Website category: university
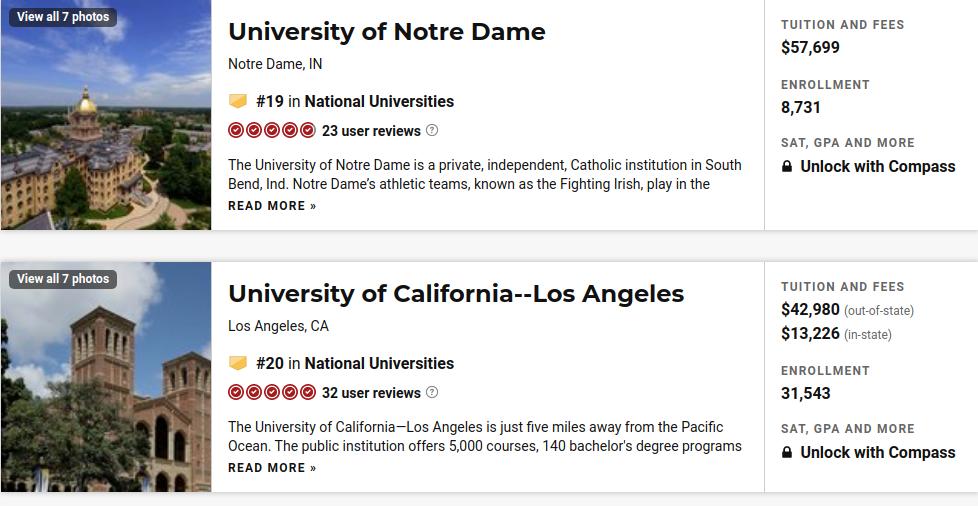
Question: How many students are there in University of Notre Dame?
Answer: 8,731

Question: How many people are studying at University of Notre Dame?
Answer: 8,731

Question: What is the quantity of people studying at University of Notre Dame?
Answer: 8,731

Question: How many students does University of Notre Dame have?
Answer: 8,731

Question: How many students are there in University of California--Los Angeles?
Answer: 31,543

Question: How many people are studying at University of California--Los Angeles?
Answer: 31,543

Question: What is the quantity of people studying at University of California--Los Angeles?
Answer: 31,543

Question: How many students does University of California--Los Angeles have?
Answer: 31,543

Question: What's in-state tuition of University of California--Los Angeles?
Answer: $13,226

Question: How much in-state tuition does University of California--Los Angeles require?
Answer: $13,226

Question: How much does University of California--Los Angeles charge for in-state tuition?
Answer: $13,226

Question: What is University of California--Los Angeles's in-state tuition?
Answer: $13,226

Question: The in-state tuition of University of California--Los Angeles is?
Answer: $13,226

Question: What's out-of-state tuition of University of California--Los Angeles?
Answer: $42,980

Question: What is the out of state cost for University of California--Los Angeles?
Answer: $42,980

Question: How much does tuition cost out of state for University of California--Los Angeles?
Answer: $42,980

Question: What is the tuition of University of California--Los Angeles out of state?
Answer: $42,980

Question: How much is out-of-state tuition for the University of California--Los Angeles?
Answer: $42,980

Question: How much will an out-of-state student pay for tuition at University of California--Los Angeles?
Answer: $42,980

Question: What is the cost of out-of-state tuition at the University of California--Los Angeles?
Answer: $42,980

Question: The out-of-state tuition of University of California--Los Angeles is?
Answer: $42,980

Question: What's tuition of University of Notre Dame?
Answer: $57,699

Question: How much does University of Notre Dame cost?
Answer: $57,699

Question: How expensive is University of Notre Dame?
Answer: $57,699

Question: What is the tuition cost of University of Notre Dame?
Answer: $57,699

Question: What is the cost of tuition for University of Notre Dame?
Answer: $57,699

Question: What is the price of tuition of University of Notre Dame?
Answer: $57,699

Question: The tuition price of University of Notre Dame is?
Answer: $57,699

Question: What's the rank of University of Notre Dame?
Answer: #19

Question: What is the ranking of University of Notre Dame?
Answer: #19

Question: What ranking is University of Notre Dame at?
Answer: #19

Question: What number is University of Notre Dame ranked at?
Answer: #19

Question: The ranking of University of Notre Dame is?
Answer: #19

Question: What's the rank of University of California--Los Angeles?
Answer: #20

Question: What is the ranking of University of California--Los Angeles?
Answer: #20

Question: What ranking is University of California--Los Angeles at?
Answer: #20

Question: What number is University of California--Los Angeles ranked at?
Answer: #20

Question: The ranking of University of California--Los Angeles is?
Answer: #20

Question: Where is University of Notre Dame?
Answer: Notre Dame, IN

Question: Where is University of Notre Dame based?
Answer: Notre Dame, IN

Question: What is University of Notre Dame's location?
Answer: Notre Dame, IN

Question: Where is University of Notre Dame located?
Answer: Notre Dame, IN

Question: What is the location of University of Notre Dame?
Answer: Notre Dame, IN

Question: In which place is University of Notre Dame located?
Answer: Notre Dame, IN

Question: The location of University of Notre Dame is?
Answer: Notre Dame, IN

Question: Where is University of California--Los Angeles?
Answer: Los Angeles, CA

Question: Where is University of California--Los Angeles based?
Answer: Los Angeles, CA

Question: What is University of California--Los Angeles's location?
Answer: Los Angeles, CA

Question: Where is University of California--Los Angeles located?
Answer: Los Angeles, CA

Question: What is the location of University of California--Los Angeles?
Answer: Los Angeles, CA

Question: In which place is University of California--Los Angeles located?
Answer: Los Angeles, CA

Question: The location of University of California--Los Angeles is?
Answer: Los Angeles, CA

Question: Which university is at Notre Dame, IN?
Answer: University of Notre Dame

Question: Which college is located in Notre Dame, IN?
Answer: University of Notre Dame

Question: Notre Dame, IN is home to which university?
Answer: University of Notre Dame

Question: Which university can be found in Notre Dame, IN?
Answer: University of Notre Dame

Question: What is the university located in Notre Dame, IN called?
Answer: University of Notre Dame

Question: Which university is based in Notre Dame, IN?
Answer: University of Notre Dame

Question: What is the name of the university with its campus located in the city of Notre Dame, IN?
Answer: University of Notre Dame

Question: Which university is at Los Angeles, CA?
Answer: University of California--Los Angeles

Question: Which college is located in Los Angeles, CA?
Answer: University of California--Los Angeles

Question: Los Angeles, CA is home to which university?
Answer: University of California--Los Angeles

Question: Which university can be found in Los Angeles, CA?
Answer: University of California--Los Angeles

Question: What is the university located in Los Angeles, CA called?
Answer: University of California--Los Angeles